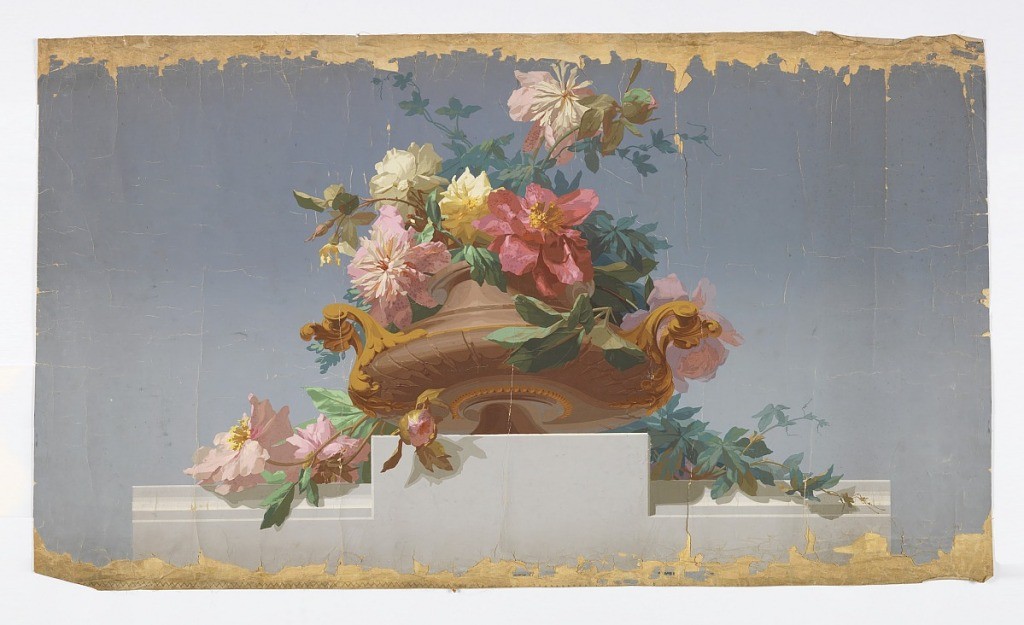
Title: Decorative panel
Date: ca. 1850
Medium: Block-printed paper
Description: Against blue-gray ground, realistically rendered as if viewed from below, low brown urn with gilt handles, filled and overflowing with pink and white peonies, muted green foliage, on shaded gray base.